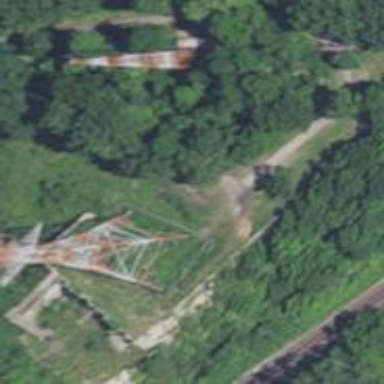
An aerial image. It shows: Lattice structure tower used for power transmission.